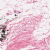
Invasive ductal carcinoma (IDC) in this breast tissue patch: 0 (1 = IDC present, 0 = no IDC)